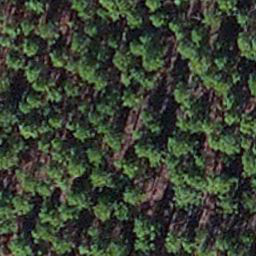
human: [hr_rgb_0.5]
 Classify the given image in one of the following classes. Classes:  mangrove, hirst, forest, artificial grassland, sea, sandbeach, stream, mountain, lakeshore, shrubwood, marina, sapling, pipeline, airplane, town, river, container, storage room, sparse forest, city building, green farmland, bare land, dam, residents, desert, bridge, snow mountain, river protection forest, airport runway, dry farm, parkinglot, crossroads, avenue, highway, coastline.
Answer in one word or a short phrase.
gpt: sapling